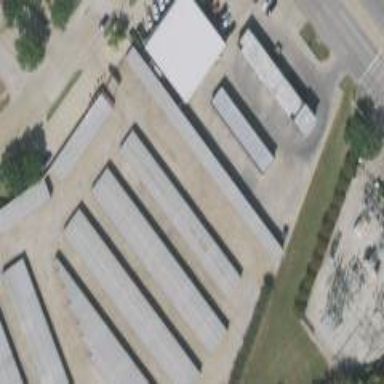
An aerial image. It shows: Warehouse.